Interaction volume radius: 10 \u00c5
Interaction volume height: 20 \u00c5
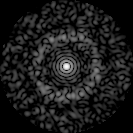
Disorder parameter: 0.8509